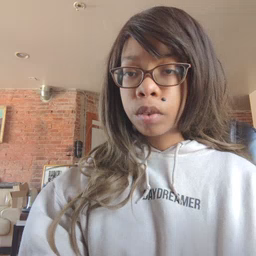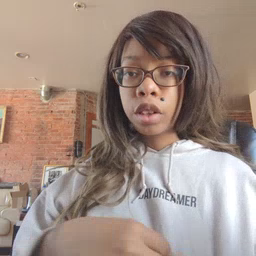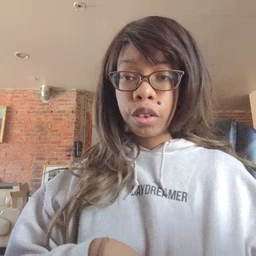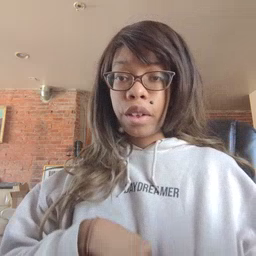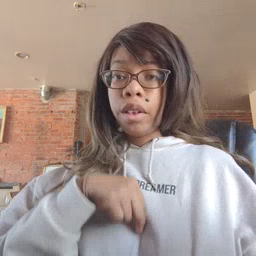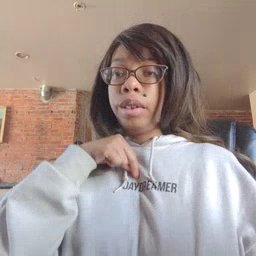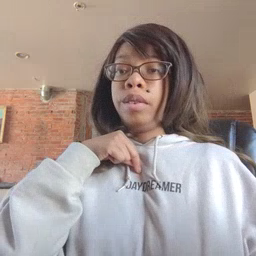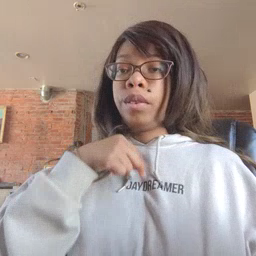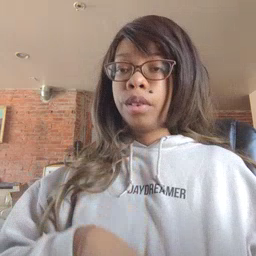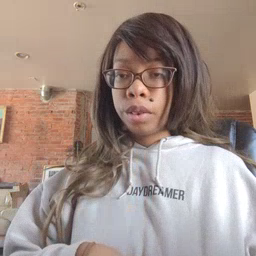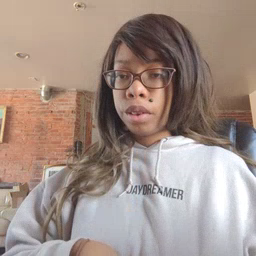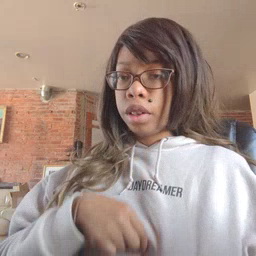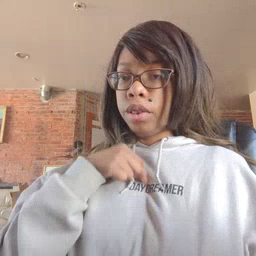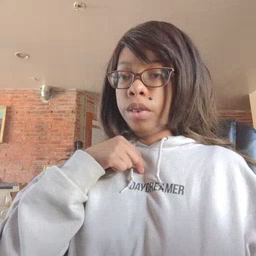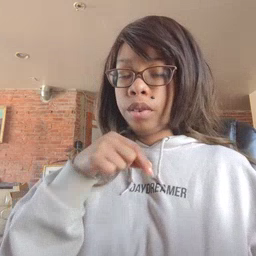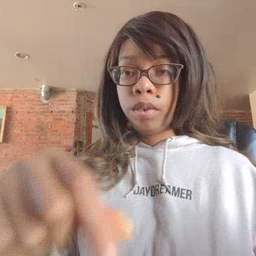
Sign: zipper